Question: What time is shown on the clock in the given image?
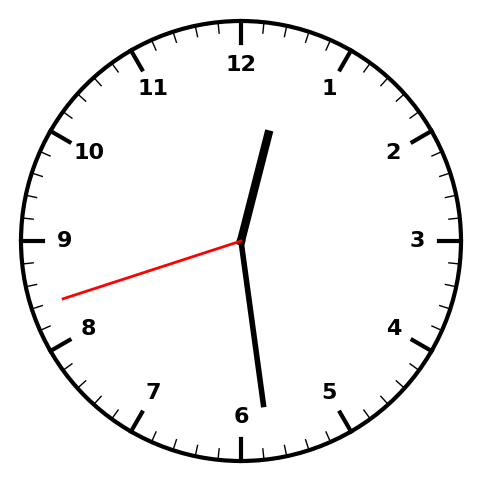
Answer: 12:28:42